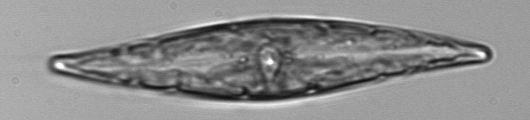
Label: Pleurosigma